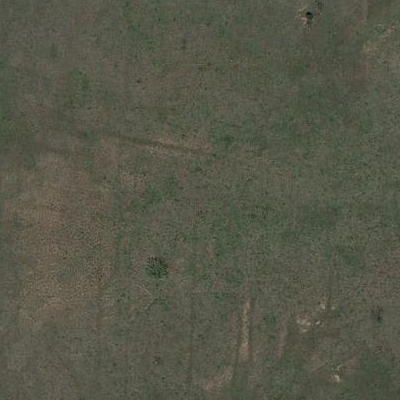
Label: Grass